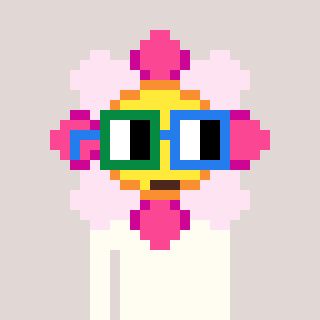
a pixel art character with square green and blue glasses, a flower-shaped head and a orange-colored body on a warm background